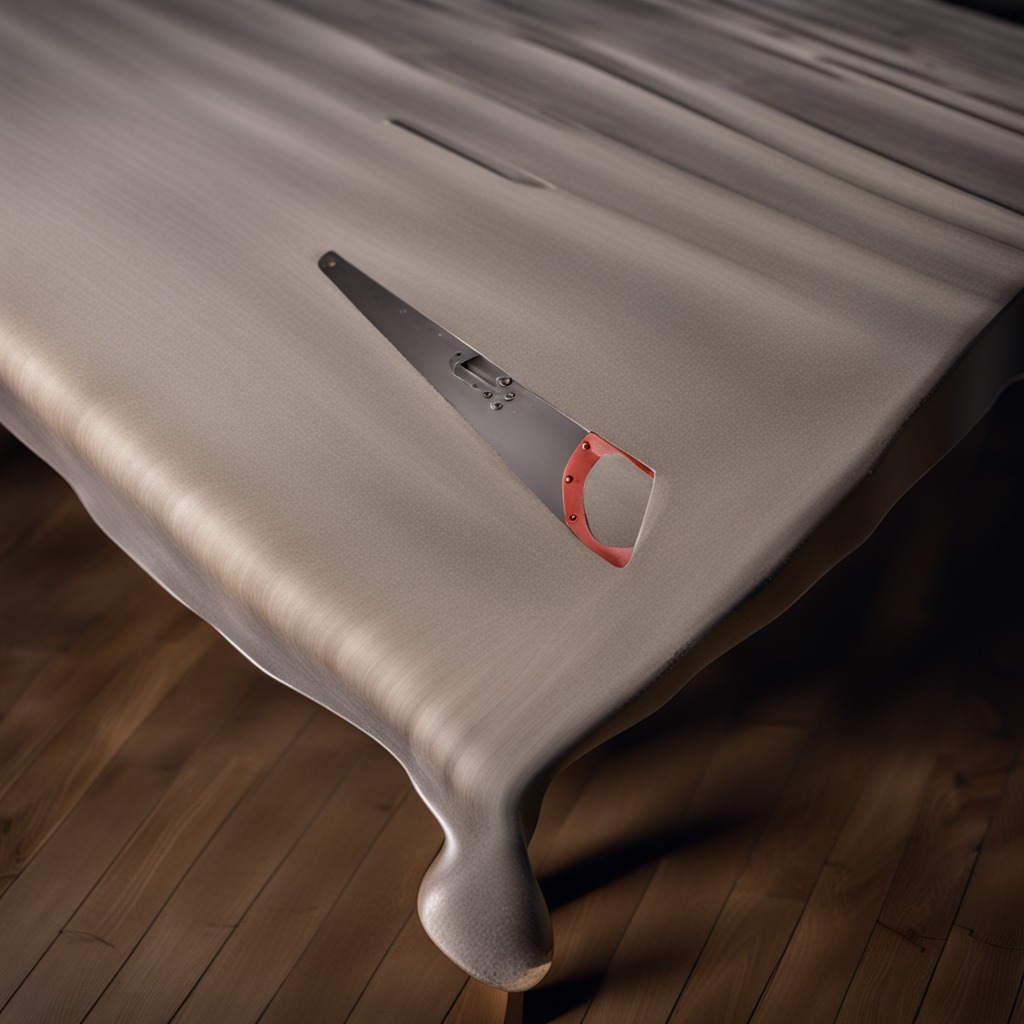
A metal saw lies on the wooden table.